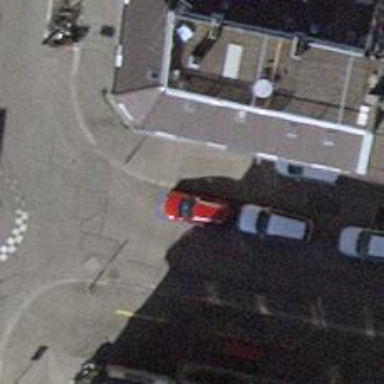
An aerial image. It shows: Kerb serving as barrier.